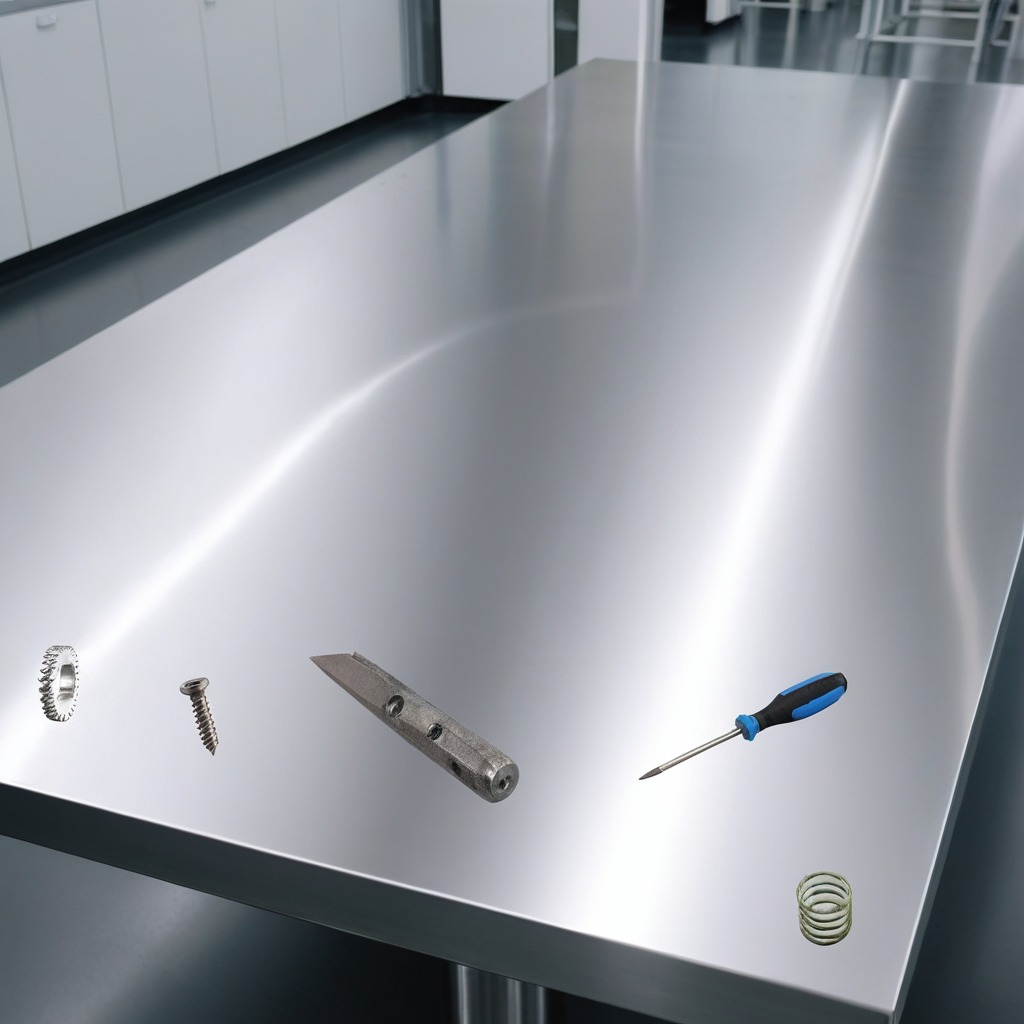
A gear with teeth, a knife, a screw, a spring, and a screwdriver are lying on the stainless steel table.